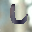
Label: 6